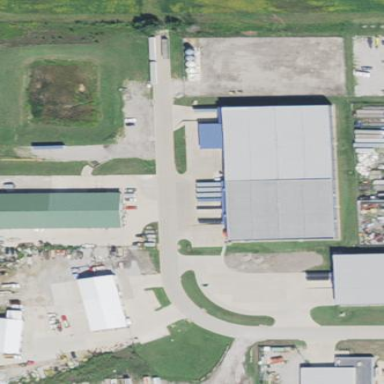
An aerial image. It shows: Agrarian shop located within building.